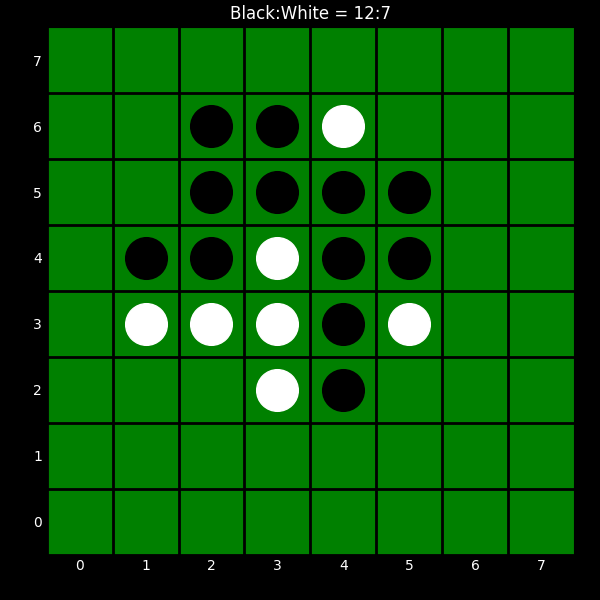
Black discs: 12
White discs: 7